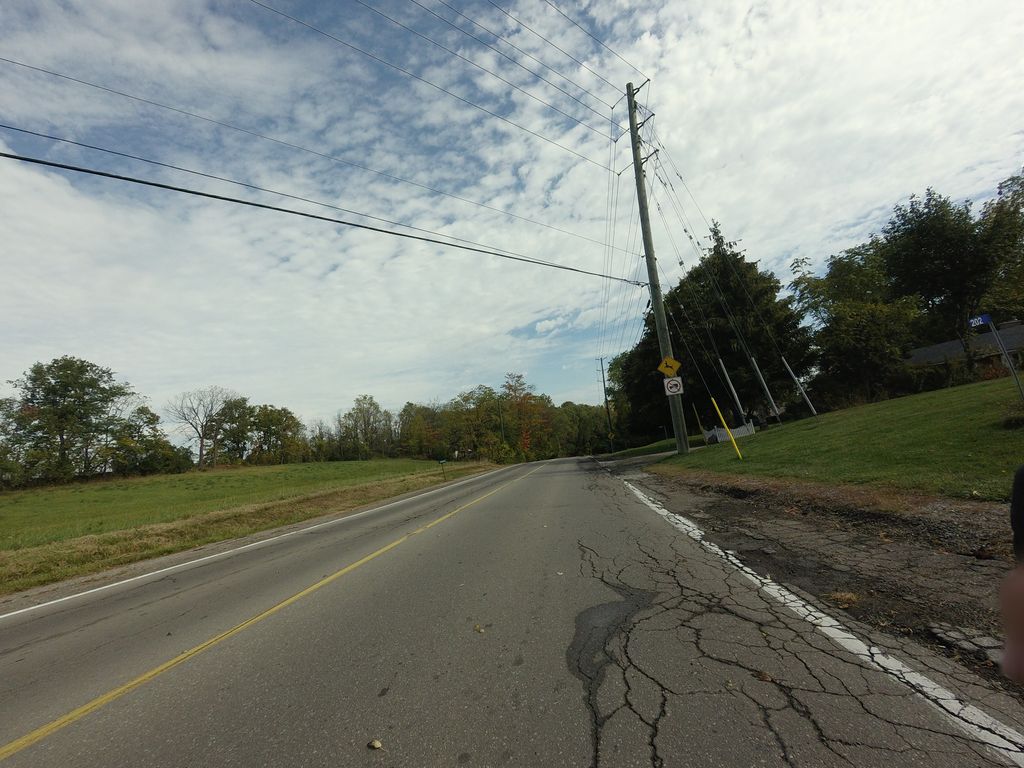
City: hamilton